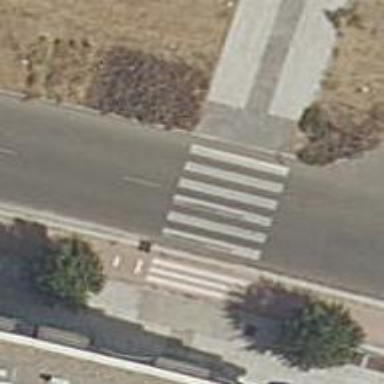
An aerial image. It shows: Uncontrolled road crossing.